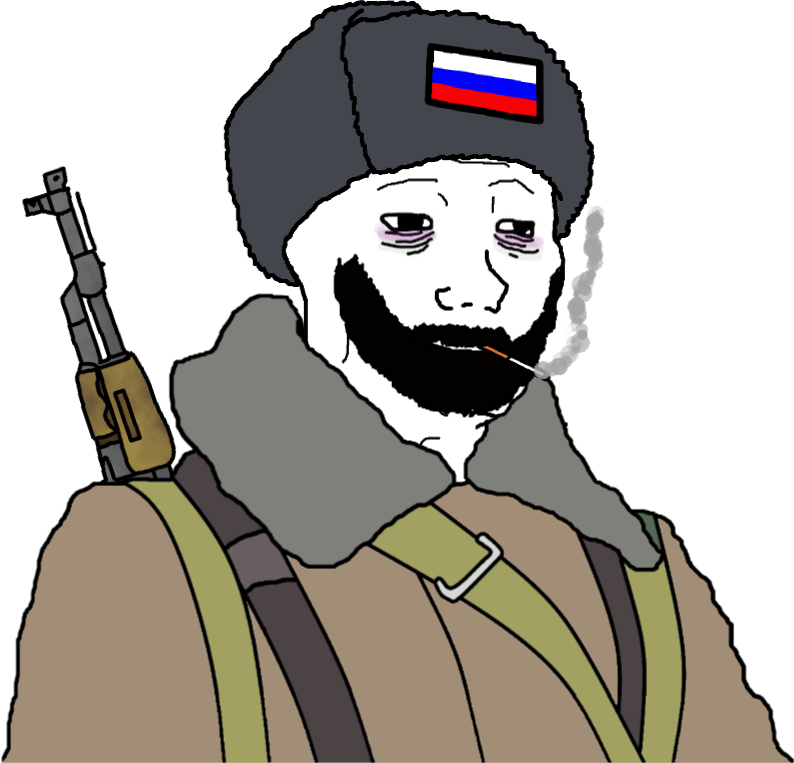
Label: 5_Doomer